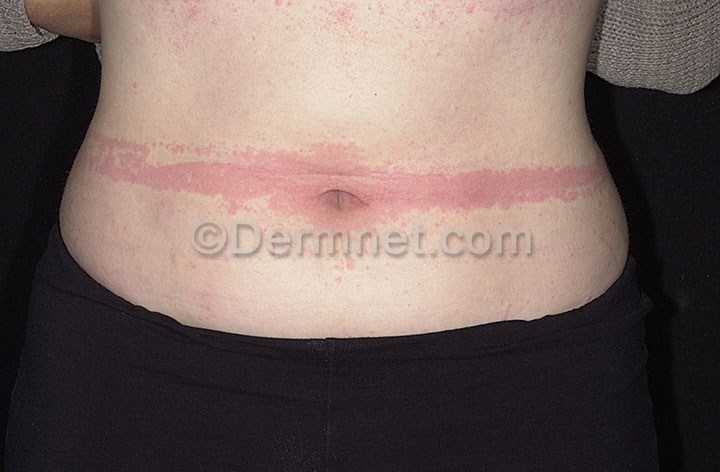
Disease: Urticaria Hives